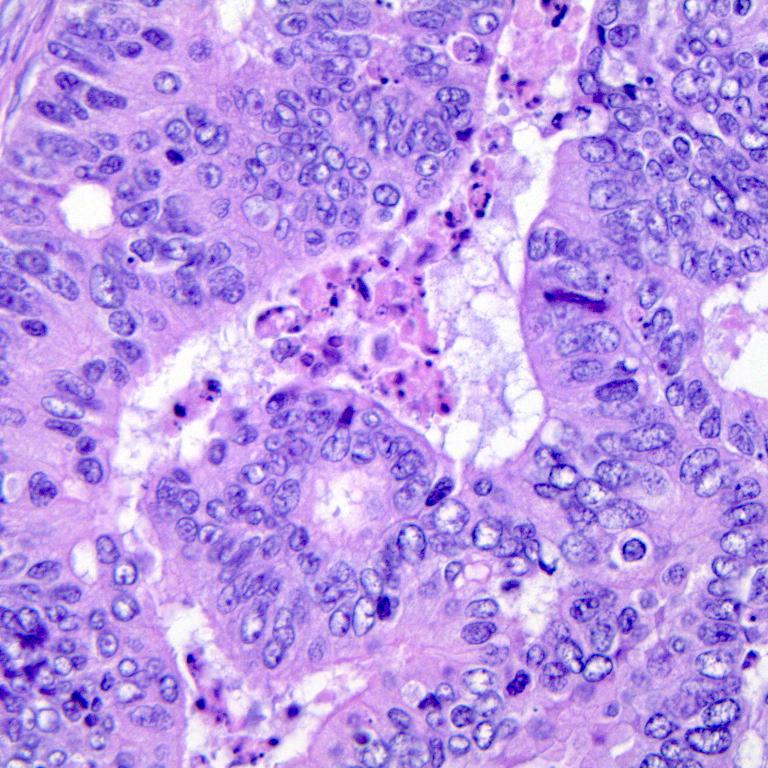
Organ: colon
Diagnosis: adenocarcinomas